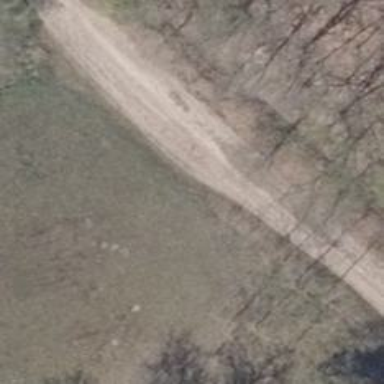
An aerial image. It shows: Sandy track with grade 5 tracktype. It is impassable due to its rough and uneven surface.